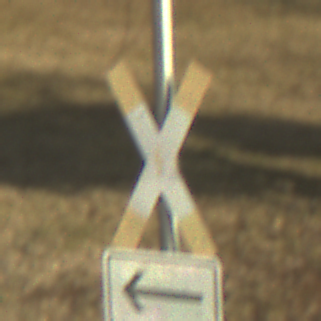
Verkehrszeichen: Andreaskreuz
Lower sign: RichtungsangabeDurchPfeile1
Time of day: SunriseSunset
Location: Outdoor (Nature)
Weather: Clear
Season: NotSpecified
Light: Natural